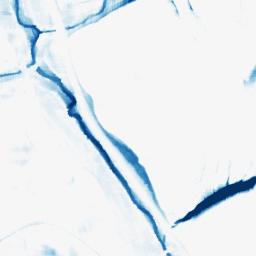
Category: morphological
Decomposition family: morphological_rect
Decomposition parameters: operation: closing
width: 20
height: 20
Upsampling method: edge_directed
Upsampling parameters: scale: 4
Upsampling scale: 4